Field crop: tomato
Growth stage: 2
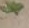
Species: solanum